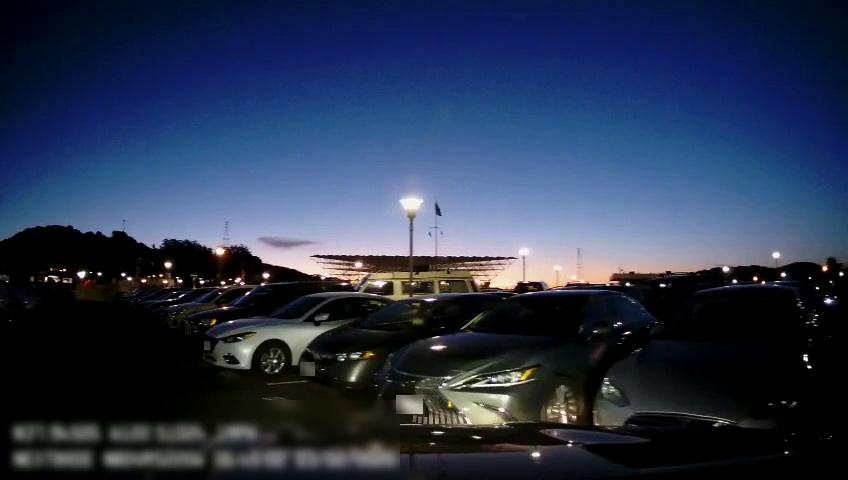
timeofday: Night
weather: Other
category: Drivable Space
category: Vehicles | SUV
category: Vehicles | Car
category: Vehicles | Car
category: Vehicles | Car
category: Vehicles | Car
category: Vehicles | SUV
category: Vehicles | SUV
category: Vehicles | SUV
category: Vehicles | Other LV
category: Vehicles | SUV